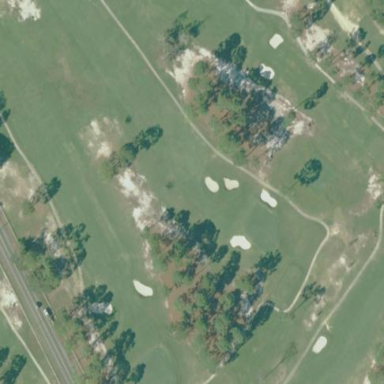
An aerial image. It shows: Area with grass used as rough in golf course.